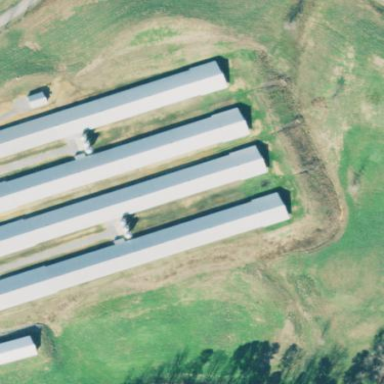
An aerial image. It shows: Poultry house.